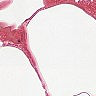
Metastatic tissue present: no